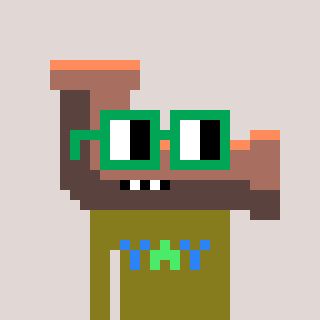
a pixel art character with square green glasses, a pipe-shaped head and a gunk-colored body on a warm background